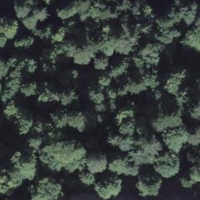
EUNIS habitat code: 43
Species observed at this site:
Neottia nidus-avis